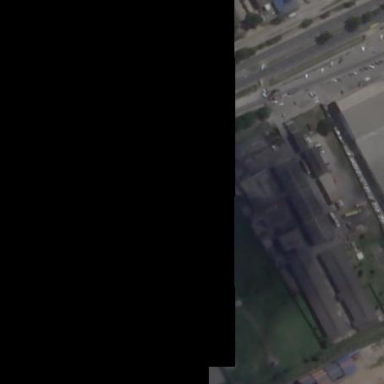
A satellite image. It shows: Industrial area.